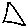
Label: triangle